The plot is a time-scale (wavelet) decomposition of a bearing vibration signal. Determine the bearing's health state. Answer with exactly one of: normal, inner_race, outer_race, ball.
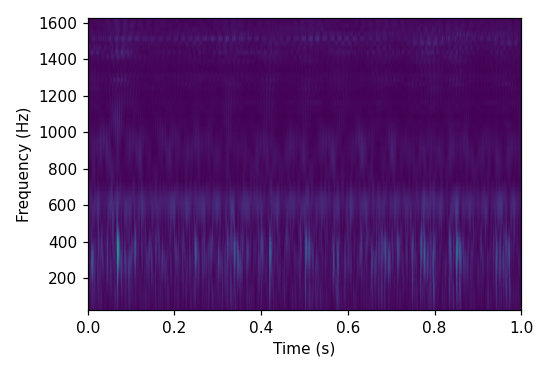
Answer: ball